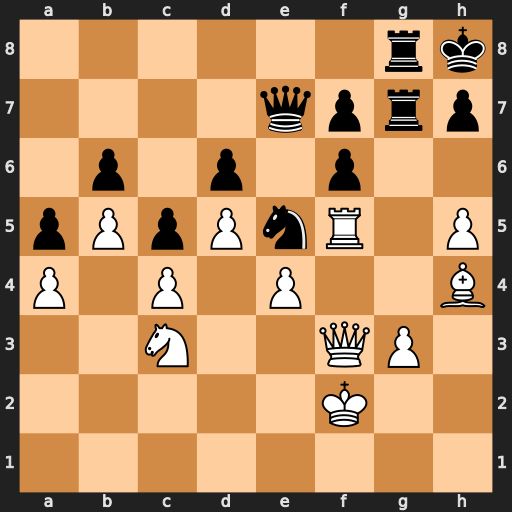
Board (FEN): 6rk/4qprp/1p1p1p2/pPpPnR1P/P1P1P2B/2N2QP1/5K2/8
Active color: w
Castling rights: -
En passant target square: -
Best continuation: Rxe5 Qxe5 Bxf6